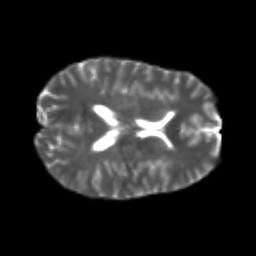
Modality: T2w
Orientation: axial
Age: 25
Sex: male
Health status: healthy
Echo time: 0.074 s